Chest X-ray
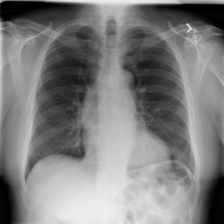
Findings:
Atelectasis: negative
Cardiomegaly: negative
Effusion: negative
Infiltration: negative
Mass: negative
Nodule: negative
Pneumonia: negative
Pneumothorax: negative
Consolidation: negative
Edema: negative
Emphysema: negative
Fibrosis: negative
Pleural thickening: negative
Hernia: negative